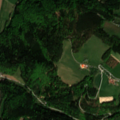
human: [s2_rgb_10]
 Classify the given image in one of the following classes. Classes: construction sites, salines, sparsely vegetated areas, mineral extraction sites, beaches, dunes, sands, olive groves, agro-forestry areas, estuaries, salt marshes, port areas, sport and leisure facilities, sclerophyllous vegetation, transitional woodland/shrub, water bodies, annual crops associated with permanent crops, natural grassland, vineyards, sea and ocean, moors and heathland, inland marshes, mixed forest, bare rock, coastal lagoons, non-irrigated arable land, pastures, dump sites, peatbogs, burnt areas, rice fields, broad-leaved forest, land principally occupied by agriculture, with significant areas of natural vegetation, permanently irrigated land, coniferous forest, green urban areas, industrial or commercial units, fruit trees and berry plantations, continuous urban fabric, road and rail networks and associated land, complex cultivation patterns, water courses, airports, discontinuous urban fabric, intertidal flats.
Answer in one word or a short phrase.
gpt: pastures, complex cultivation patterns, land principally occupied by agriculture, with significant areas of natural vegetation, coniferous forest, mixed forest